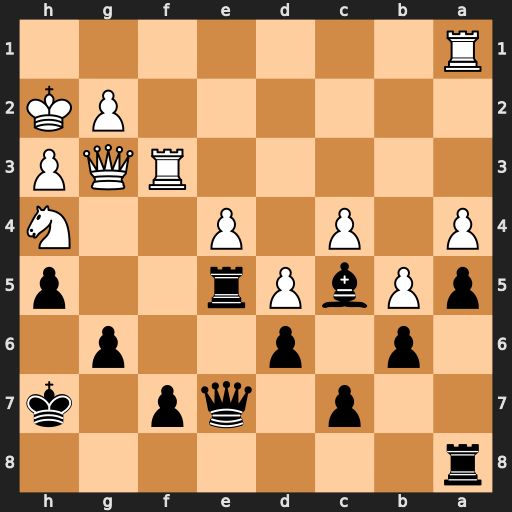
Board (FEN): r7/2p1qp1k/1p1p2p1/pPbPr2p/P1P1P2N/5RQP/6PK/R7
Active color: b
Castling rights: -
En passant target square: -
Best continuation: Rxe4 Raf1 Qxh4 Rxf7+ Kh6